Question: Is it loading?
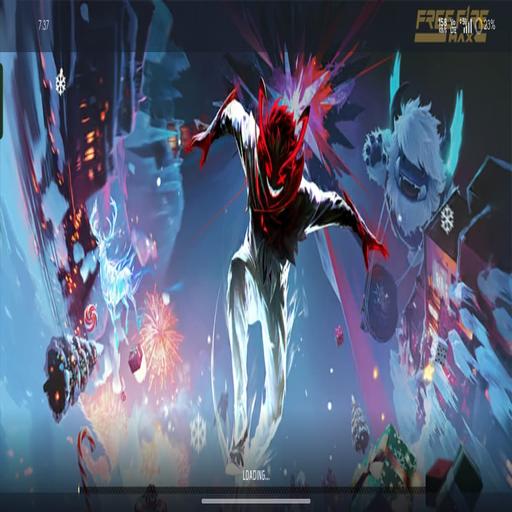
Answer: Yes, loading